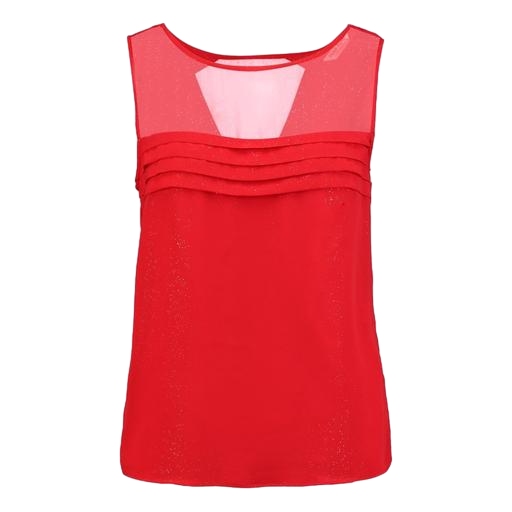
red sleeveless top, red sleeveless tee, red sleeveless printed t-shirt, white background